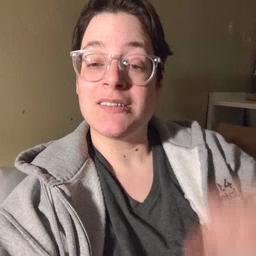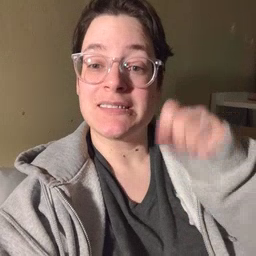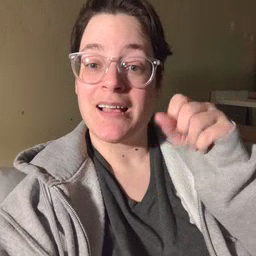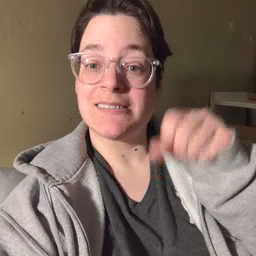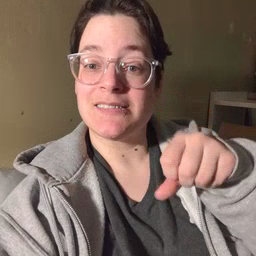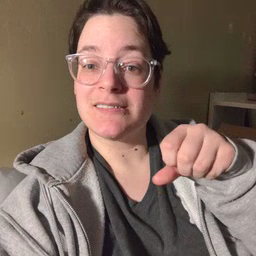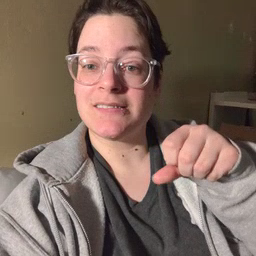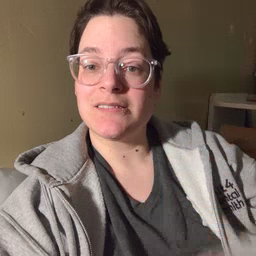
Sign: yes